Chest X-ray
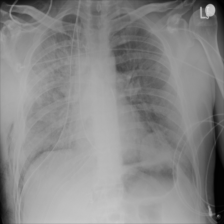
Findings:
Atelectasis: negative
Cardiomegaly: negative
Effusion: negative
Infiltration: positive
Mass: positive
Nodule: negative
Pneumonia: negative
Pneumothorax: negative
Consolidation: negative
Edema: negative
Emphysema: positive
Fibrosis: negative
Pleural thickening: negative
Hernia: negative